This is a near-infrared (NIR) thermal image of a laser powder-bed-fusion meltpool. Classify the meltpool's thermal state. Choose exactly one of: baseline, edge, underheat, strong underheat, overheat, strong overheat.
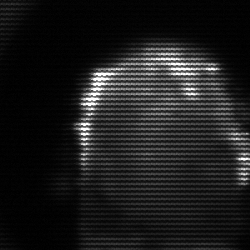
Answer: baseline